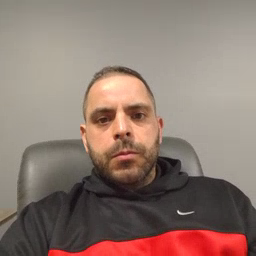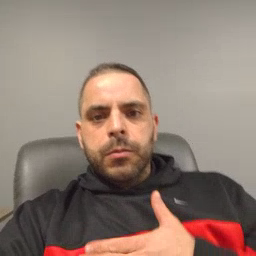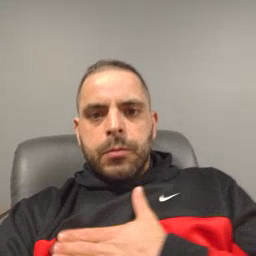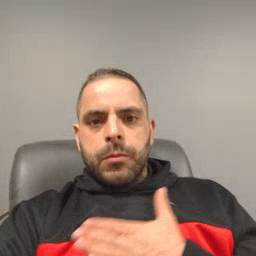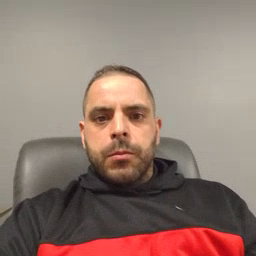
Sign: please